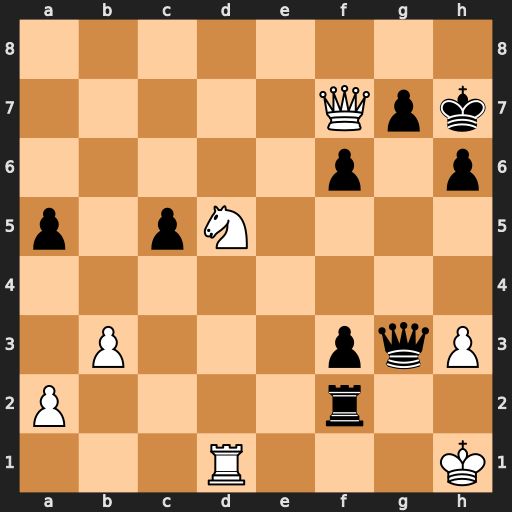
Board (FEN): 8/5Qpk/5p1p/p1pN4/8/1P3pqP/P4r2/3R3K
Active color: w
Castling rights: -
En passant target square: -
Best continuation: Nxf6+ Kh8 Rd8#